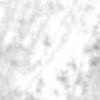
Label: no_change